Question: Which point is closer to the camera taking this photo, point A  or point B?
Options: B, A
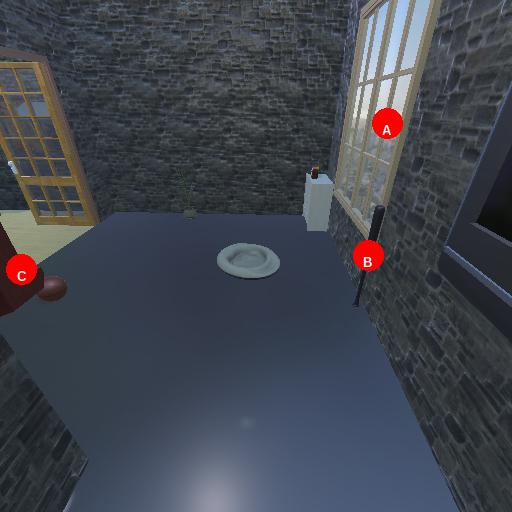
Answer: B